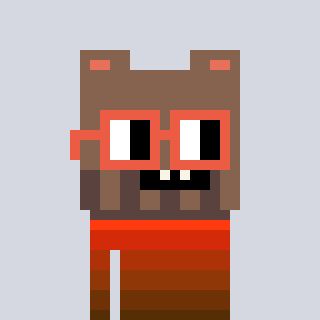
a pixel art character with square orange glasses, a bear-shaped head and a peachy-colored body on a cool background